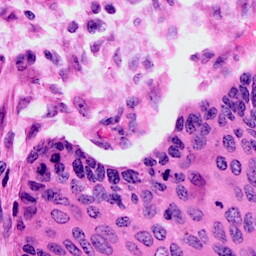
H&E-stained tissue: Cervix